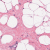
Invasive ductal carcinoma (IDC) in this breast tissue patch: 0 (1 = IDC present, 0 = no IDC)